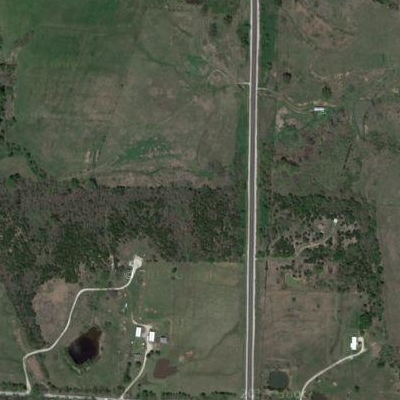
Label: Grass